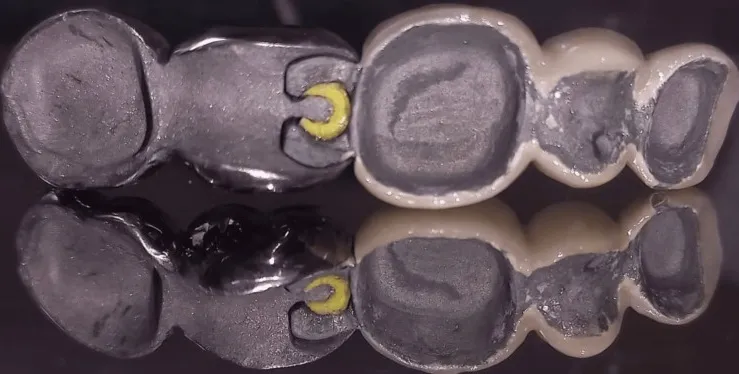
Intaglio completed five-unit fixed partial denture (FPD).
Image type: radiology (ct)